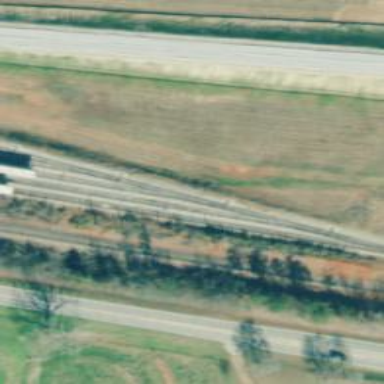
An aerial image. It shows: Rail spur service.